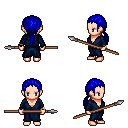
a pixel art fantasy rpg character, female body template, human, light skin, blue robe, red pants, blue ponytail hairstyle, bracelets, spear, four views (front, back, left, right), 2x2 character sprite sheet, small pixel art, hard edges, no anti-aliasing